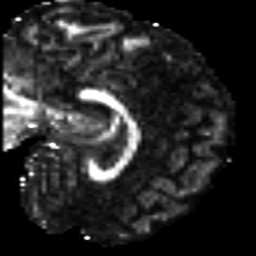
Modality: FA
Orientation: sagittal
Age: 21
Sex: male
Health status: ill
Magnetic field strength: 3 T
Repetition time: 9 s
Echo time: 0.093 s